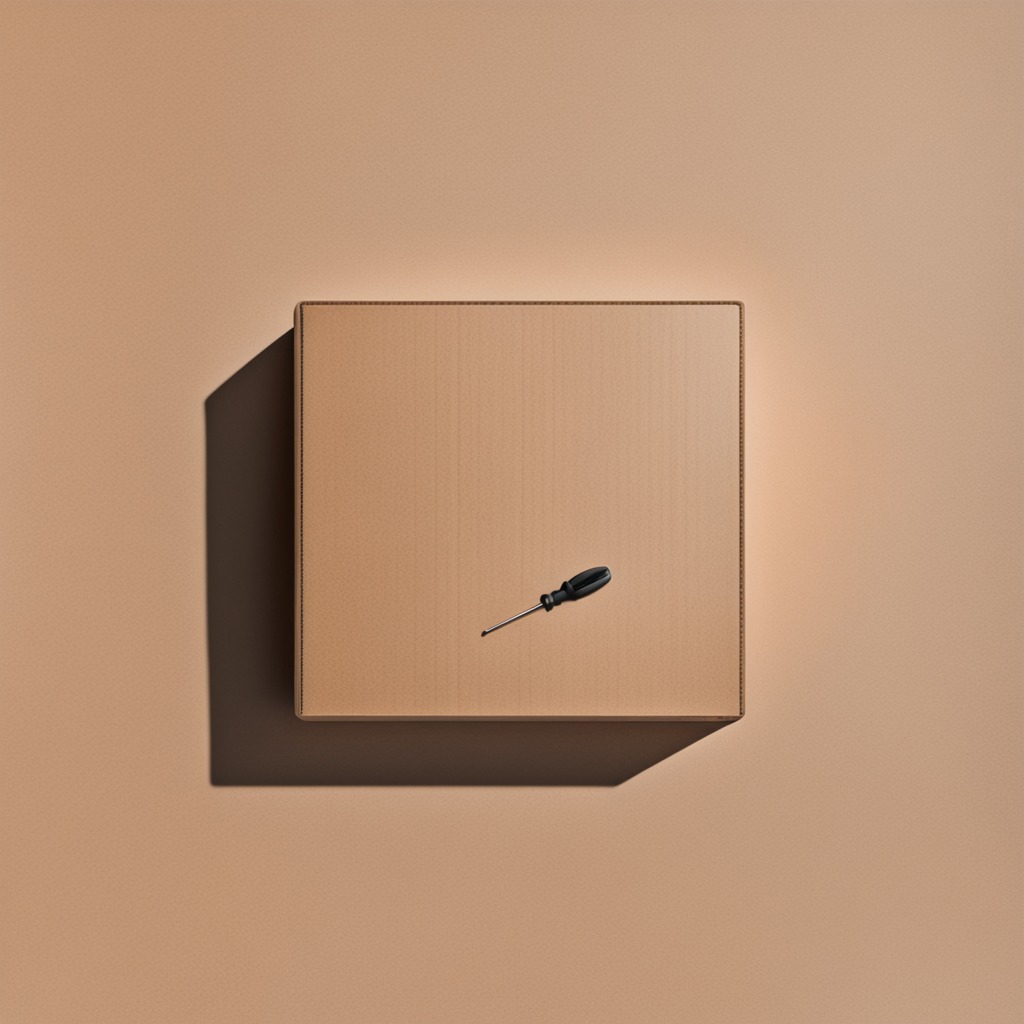
A screwdriver lies on the cardboard surface in the outdoor workshop during daytime bright natural light soft shadows slightly creased but